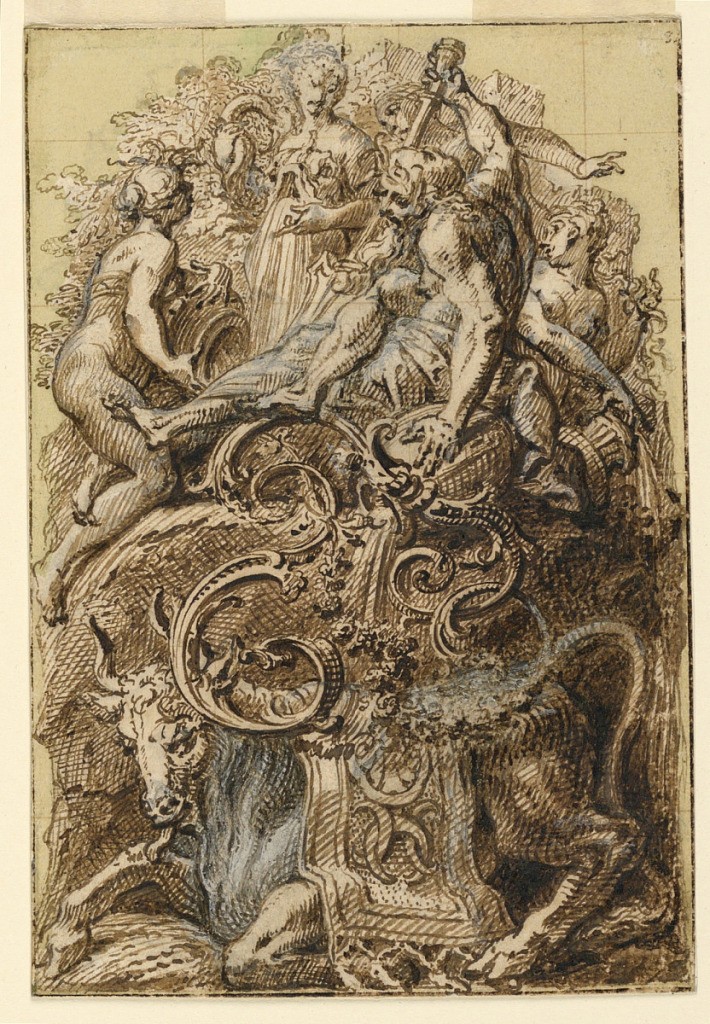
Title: Design for Illuminated Initial "F"
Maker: Gilles-Marie Oppenord, French, 1672–1742
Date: ca. 1695
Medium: Pen and black ink, brush and white gouache (corrections), green watercolor on paper, framing lines in pen and black ink, squared
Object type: Drawing
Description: Figures of river god and four nymphs on a rock at the base of which a bull crouches.  The letter F is shown in reverse at the center of figural grouping.